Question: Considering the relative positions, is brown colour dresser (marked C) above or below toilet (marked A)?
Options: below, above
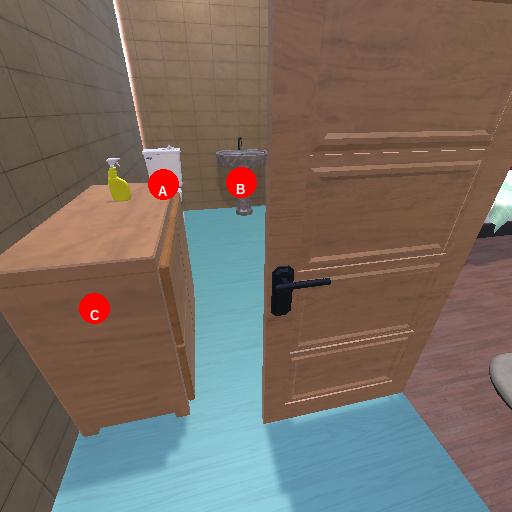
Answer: below